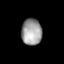
Tissue: skin
Cell type: Epithelial cells
Senescence score: 0.2093
Nuclear area (px): 529
Mean DAPI intensity: 157.146